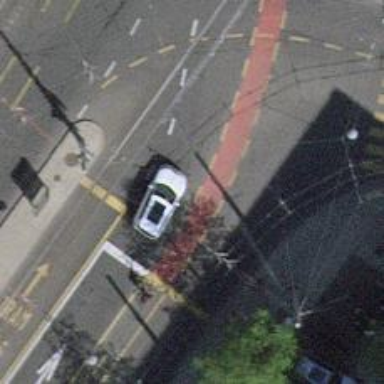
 there is bus lane and shared cycle lane."